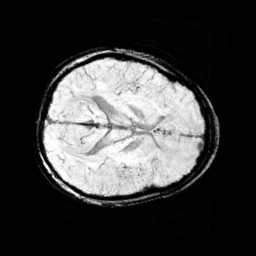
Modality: minIP
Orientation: axial
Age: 12
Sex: female
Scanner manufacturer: siemens
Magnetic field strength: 3 T
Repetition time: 0.027 s
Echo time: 0.02 s